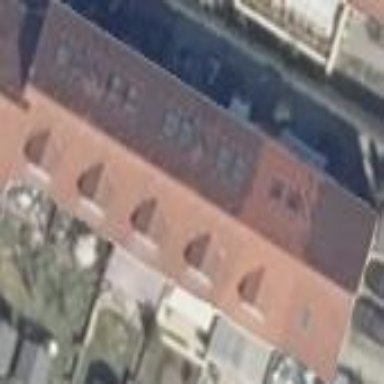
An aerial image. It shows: Terrace-style building with gabled roof.